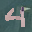
Label: 4